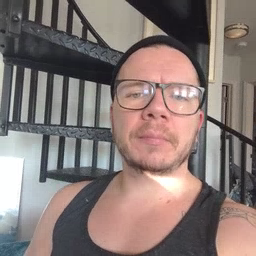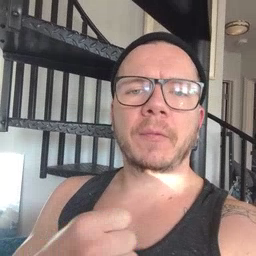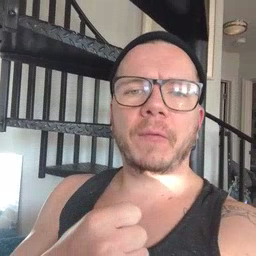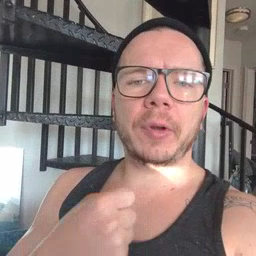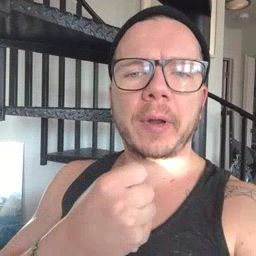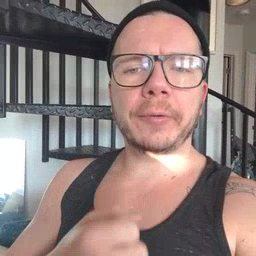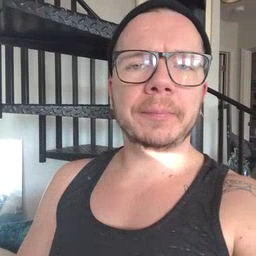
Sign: refrigerator